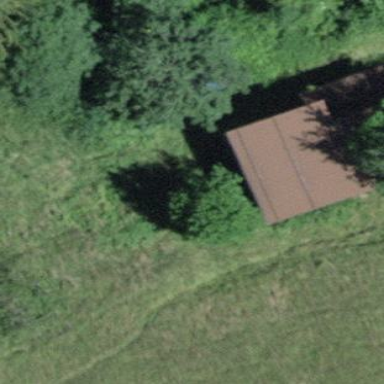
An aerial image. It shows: Rural barn.